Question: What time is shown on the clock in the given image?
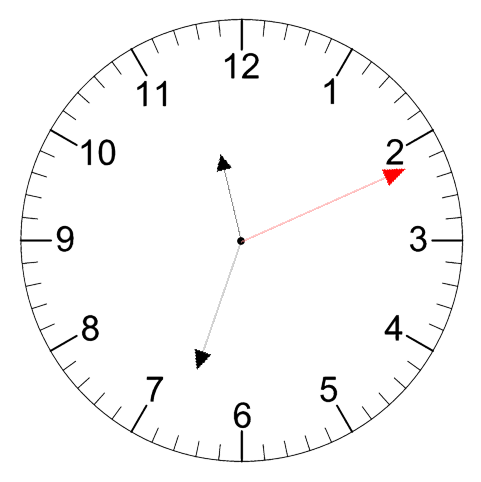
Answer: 11:33:11